Question: I have followed a wonderful tutorial by Microsoft on creating a MVC web app using Core 2.2 (<URL>. After completing this tutorial I was able to build a similar web app using a different product. For simplicity I will stick with the "Movie App" example from the tutorial to ask my question.
Below is the view of the basic CRUD application created.

I would like to provide some basic security for the web application. So far I have been unable to find a solution that meets my needs which are as follows:
- - -
The bulk of the options I am finding are enterprise level, complex beyond my skill level at the moment, or require everyone to be a user. If I am the only user is there a way for me to easily create one user account and maybe a second factor like an IP lock? If not is there a better approach for me to take in tackling this issue?
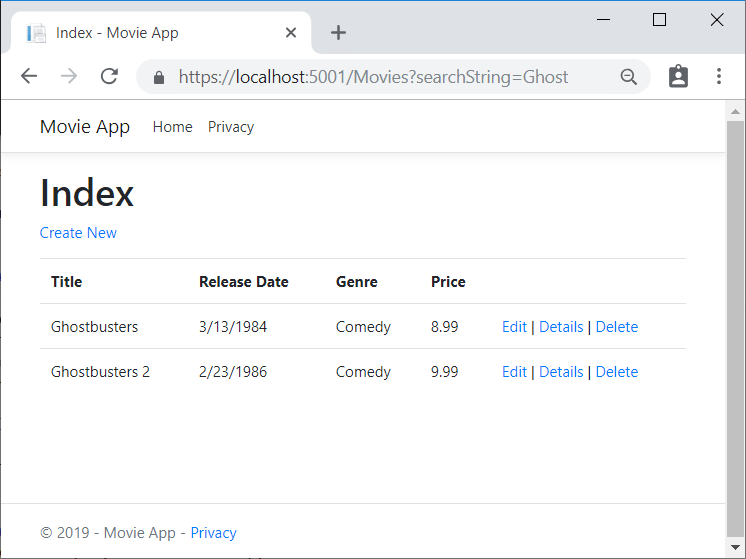
Answer: OK, one thing you have to implement is "some" kind of security / Login - so that the application knows "someone" has logged in. In your case, it needs to know that "you" have logged in. So you have to implement some kind of basic Authentication mechanism, so that the user "identity" is known. You can take a look at basic <URL>.
Once you have implemented some kind of authentication / login system, after a successful login (authentication), the system knows that the "user" is authenticated. Then in your Razor code you could simply check for this condition & then remove the links for Unauthorized folks & on controllers you could add the "Authorize" attribute so that back-end code also checks for authenticated users for relevant functionality.
eg: In Razor code, you could include conditional links to Edit / Delete etc, like so:
'''
@if(User.Identity.IsAuthenticated)
{
//Include links for Edit / Delete
}
'''
And you can include a mix of [Authorize] attribute on relevant controllers and [AllowAnonymous] on relevant methods.
Hope this helps. There is no escaping some basic understanding & work.